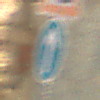
Verkehrszeichen: VorgeschriebeneFahrtrichtungGeradeaus
Zusatzzeichen oben: Arbeitsstelle
Umgebung: Outdoor, Urban
Tageszeit: Midday
Wetter: Clear
Licht: Natural
Jahreszeit: NotSpecified
Kontrast: HighContrast